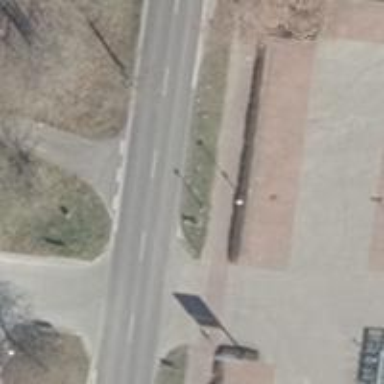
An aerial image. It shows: Secondary road with asphalt surface.